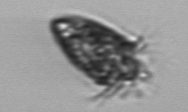
Label: Strombidium_tintinnodes